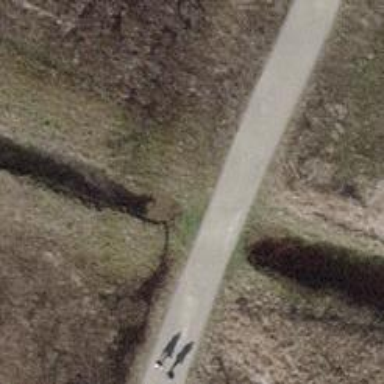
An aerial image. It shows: Culvert tunnel under ditch.